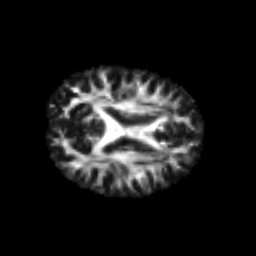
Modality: FA
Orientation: axial
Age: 25
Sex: male
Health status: healthy